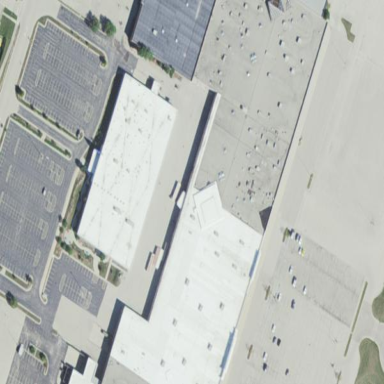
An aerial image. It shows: Retail building.